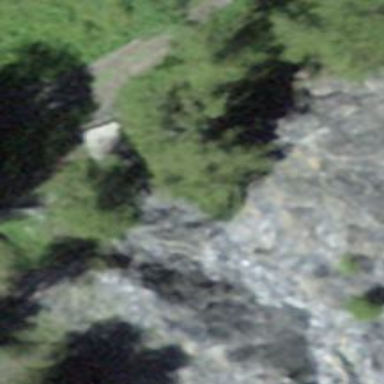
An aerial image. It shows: Natural cliff.